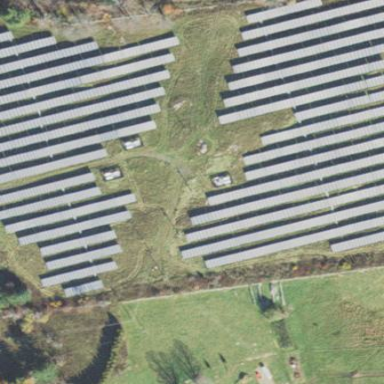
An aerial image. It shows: Solar power plant utilizing photovoltaic technology.